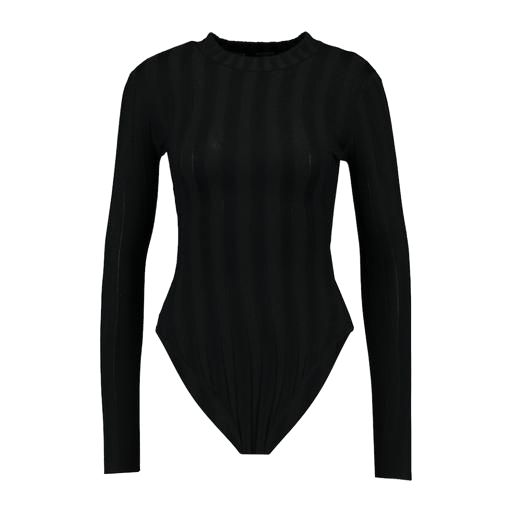
black mira cape-effect bodysuit, black 3/4 body, black henley long-sleeved ribbed-jersey top, white background